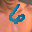
Label: 6